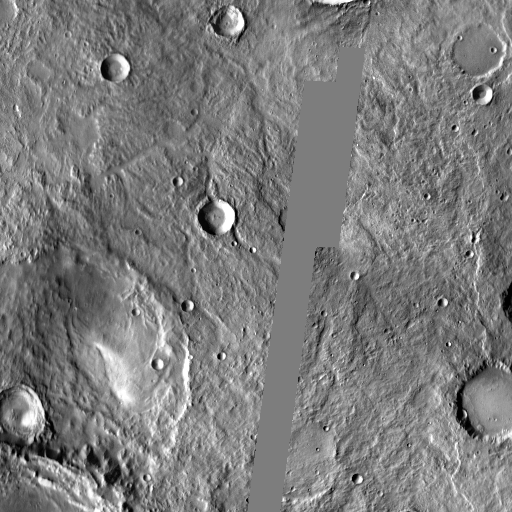
Crater classes present: Background, Other, Buried, Secondary